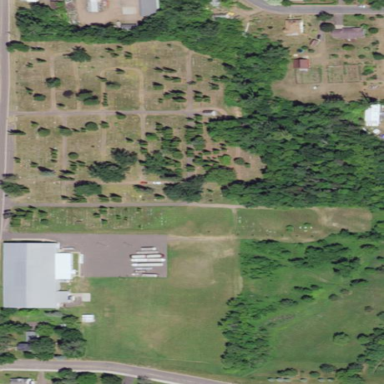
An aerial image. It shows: Cemetery.